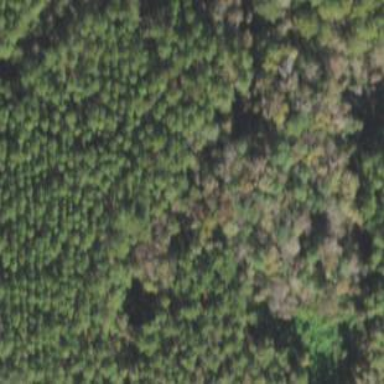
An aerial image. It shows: Forest area predominantly covered with needle-leaved trees.